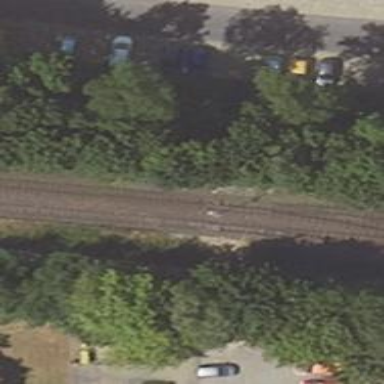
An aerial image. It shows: Railway switch.